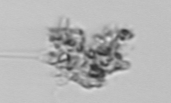
Label: detritus